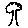
Label: tree